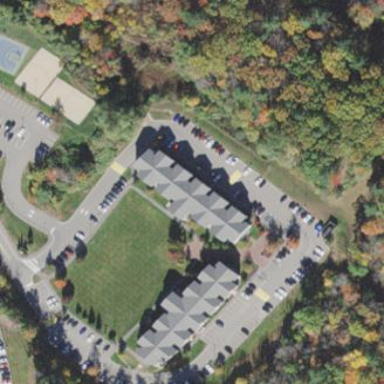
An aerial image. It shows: Dormitory building.